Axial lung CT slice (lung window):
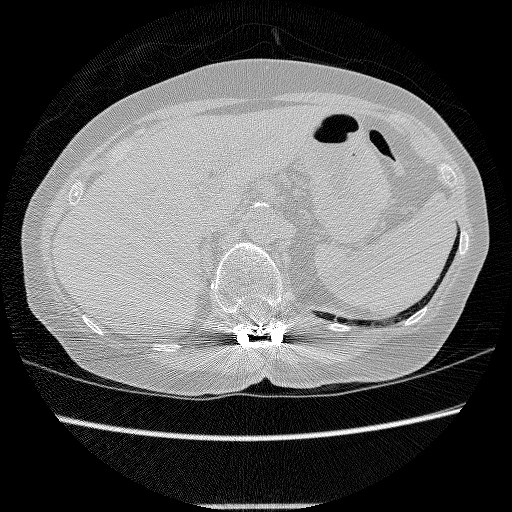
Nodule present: no